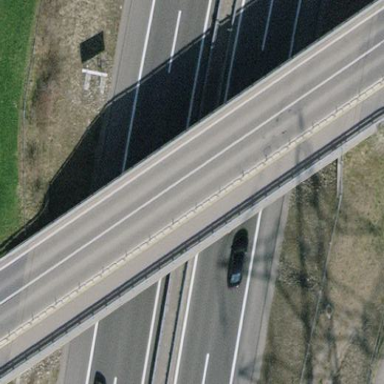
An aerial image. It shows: Bridge with beam structure.